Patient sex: F
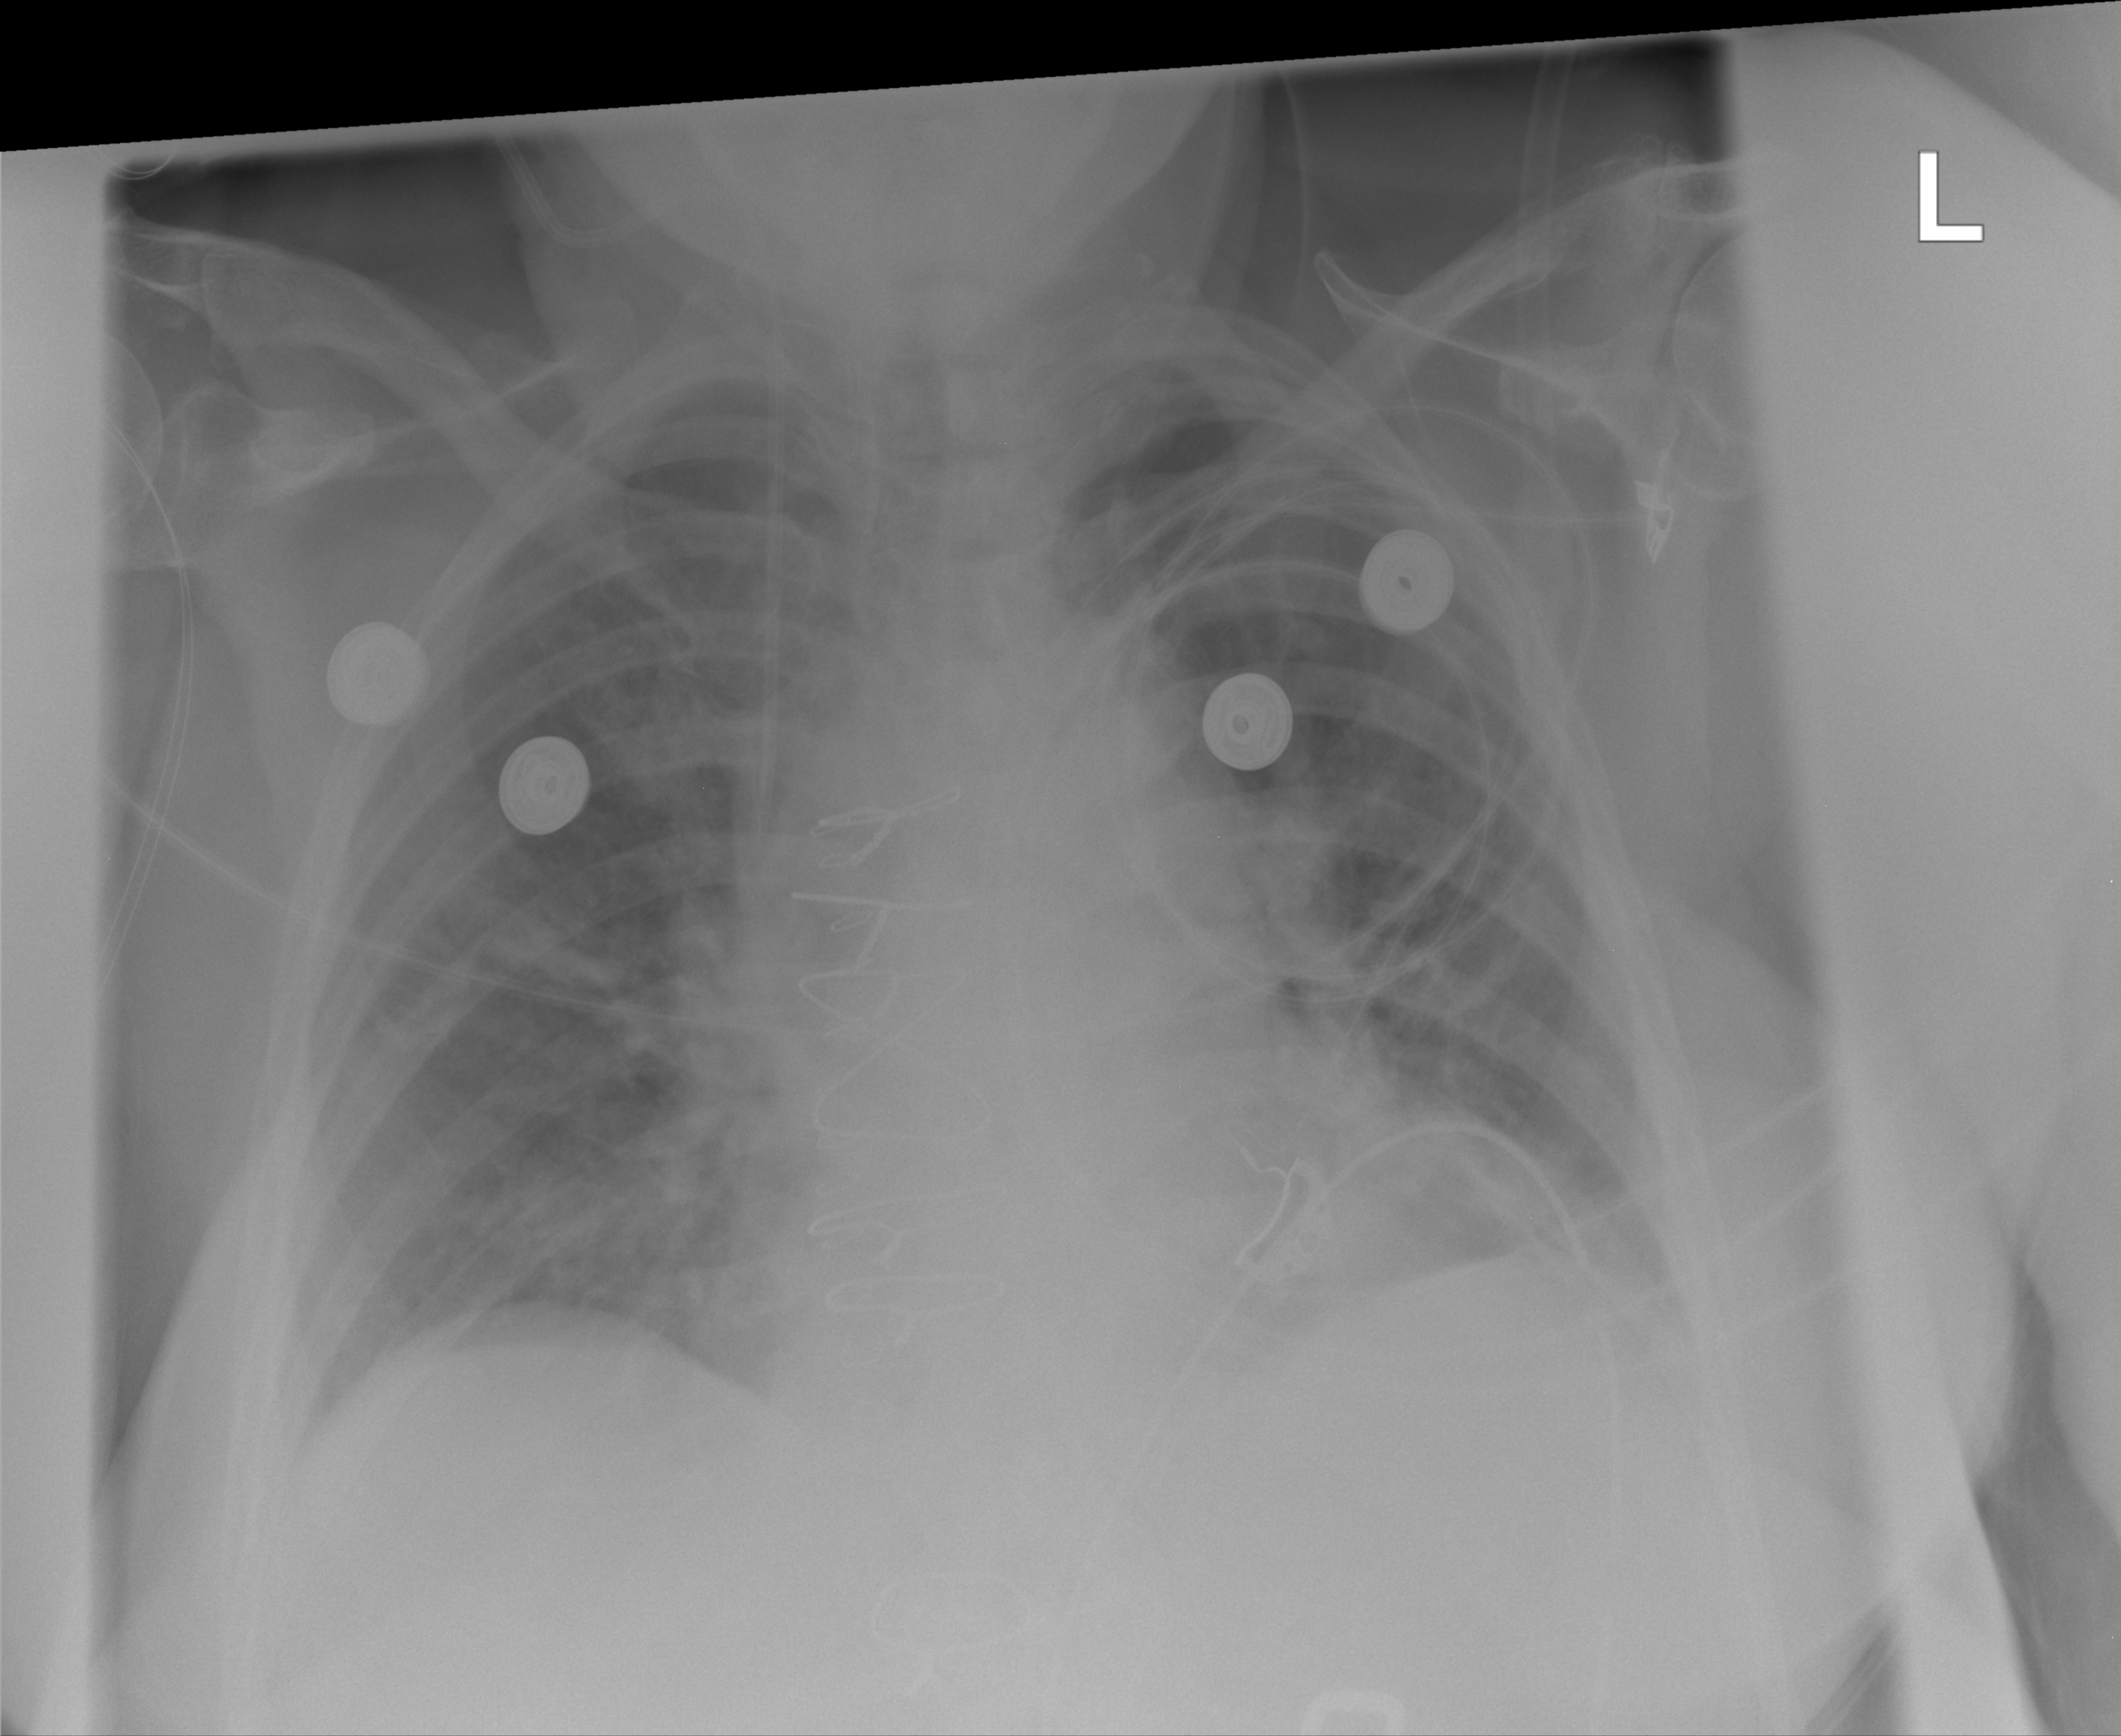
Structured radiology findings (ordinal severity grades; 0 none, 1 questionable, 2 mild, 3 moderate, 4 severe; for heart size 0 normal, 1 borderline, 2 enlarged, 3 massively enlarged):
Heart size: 0
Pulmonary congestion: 2
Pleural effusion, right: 0
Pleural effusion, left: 2
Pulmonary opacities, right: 0
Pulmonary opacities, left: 0
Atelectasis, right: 2
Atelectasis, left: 2